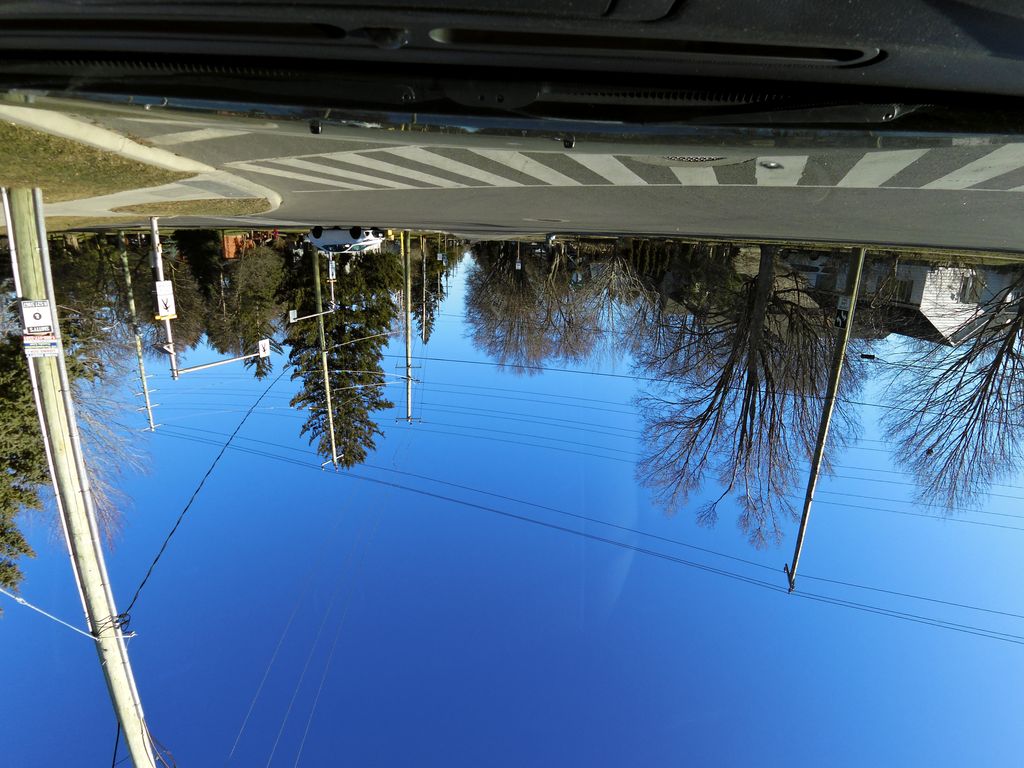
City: hamilton